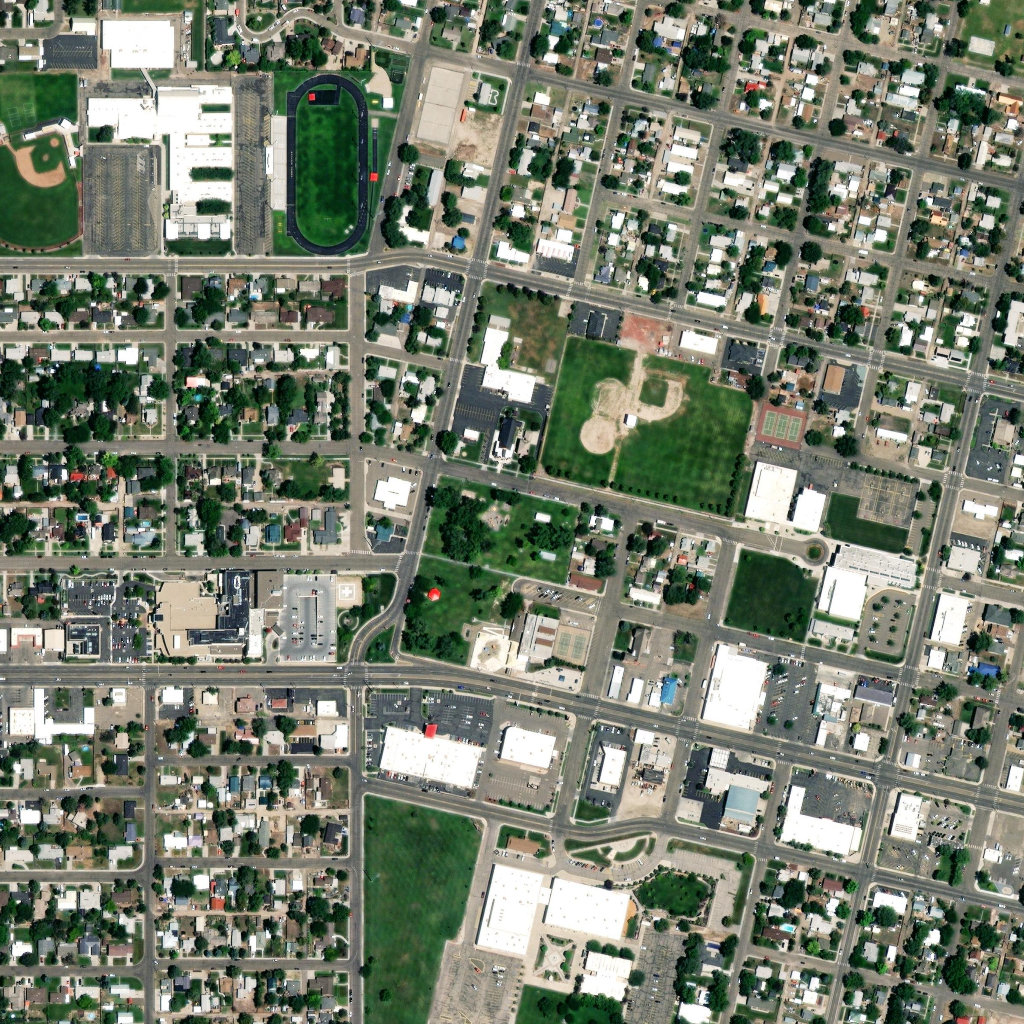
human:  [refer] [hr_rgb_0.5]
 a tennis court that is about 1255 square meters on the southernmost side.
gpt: <box>[[53, 60, 57, 65, 0]]</box>

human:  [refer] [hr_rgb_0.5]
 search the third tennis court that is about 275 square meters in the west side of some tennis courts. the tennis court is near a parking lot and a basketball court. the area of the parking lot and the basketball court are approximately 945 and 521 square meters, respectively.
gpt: <box>[[76, 40, 78, 43, 0]]</box>